Question: How i can only show grid lines only on the middle of the chart, please see the attached image

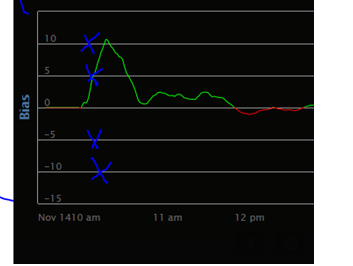
Answer: You can loop over all ticks and remove gridLines which are not at first / last and zero point.
'''
$.each(chart.yAxis[0].ticks,function(i,line){
if(!line.isFirst && !line.isLast && line.pos!=0) {
line.gridLine.destroy();
}
});
'''
Example: <URL>